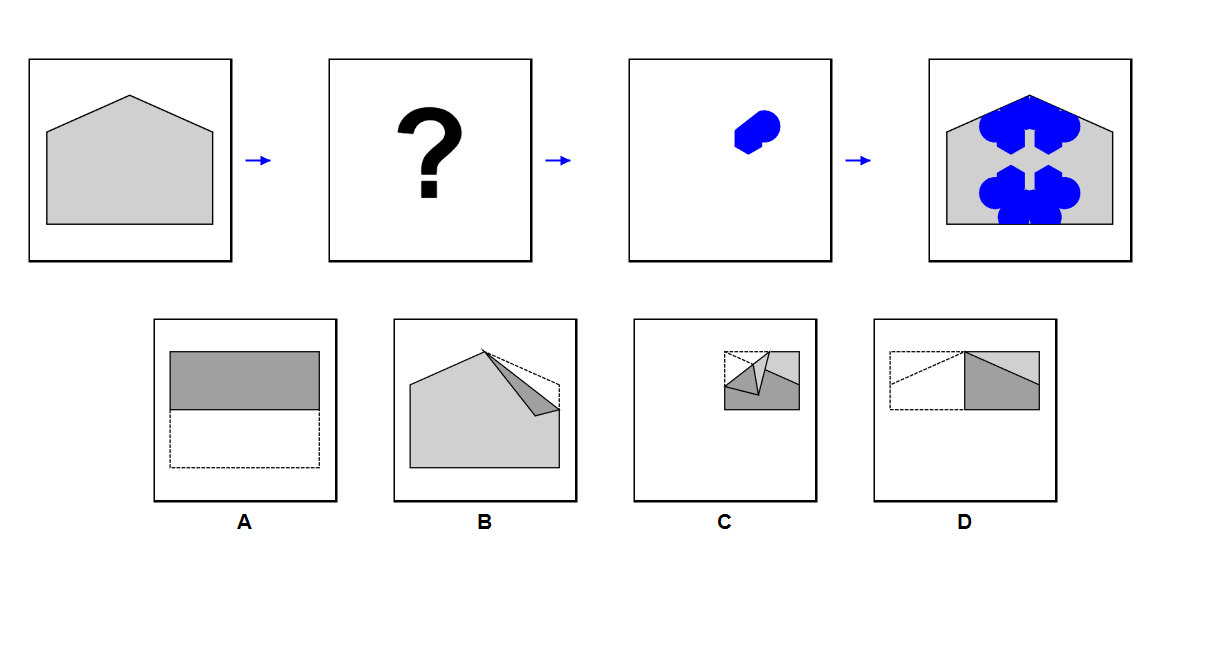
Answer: B